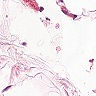
Metastatic tissue present: no